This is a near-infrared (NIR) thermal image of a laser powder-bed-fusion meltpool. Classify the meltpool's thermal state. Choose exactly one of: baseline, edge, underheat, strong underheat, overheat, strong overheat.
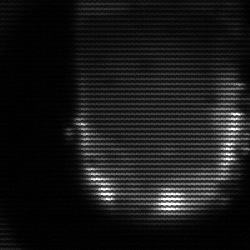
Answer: baseline